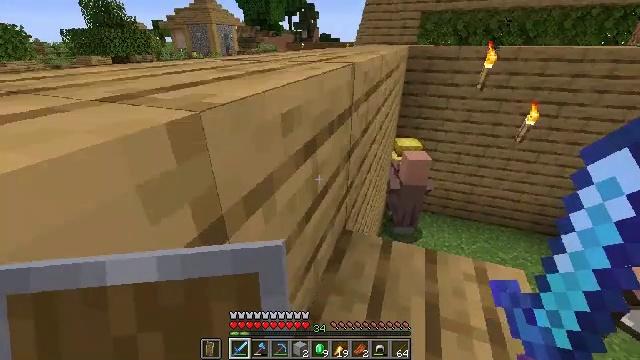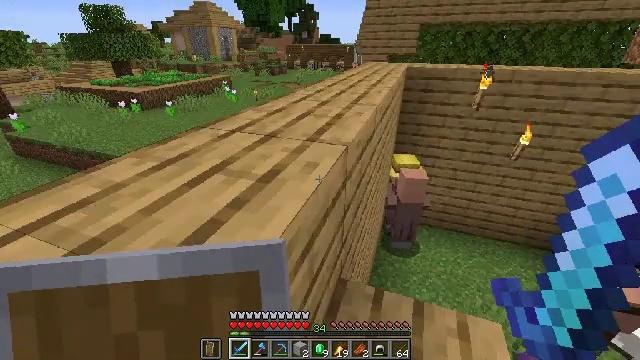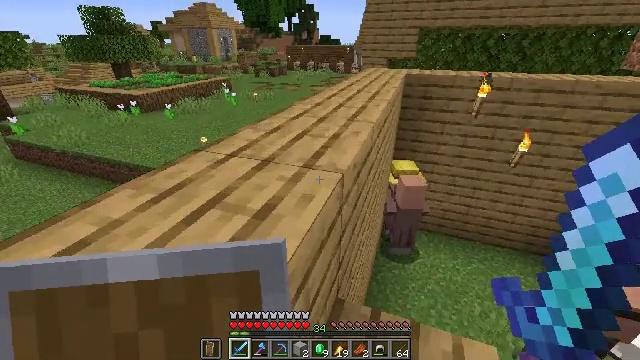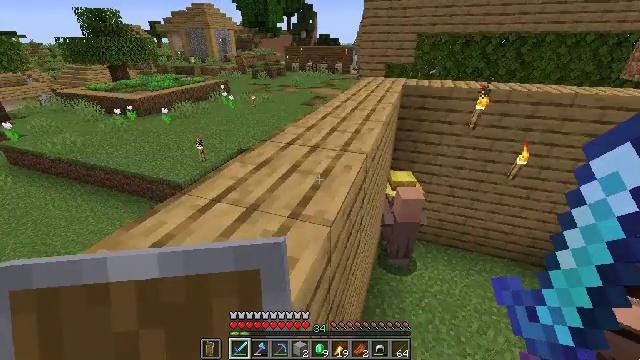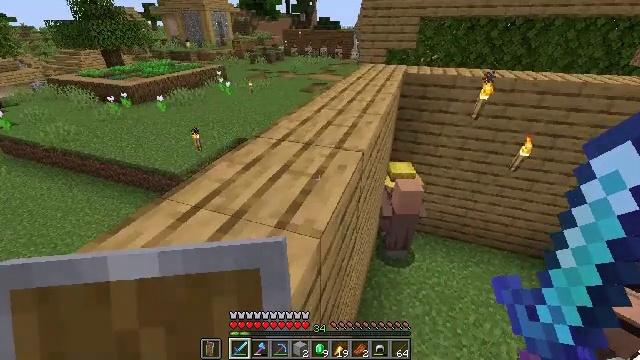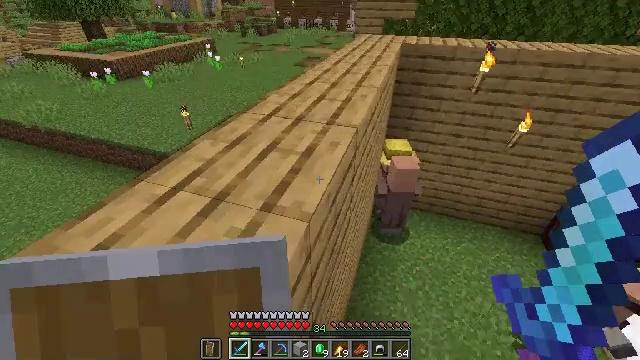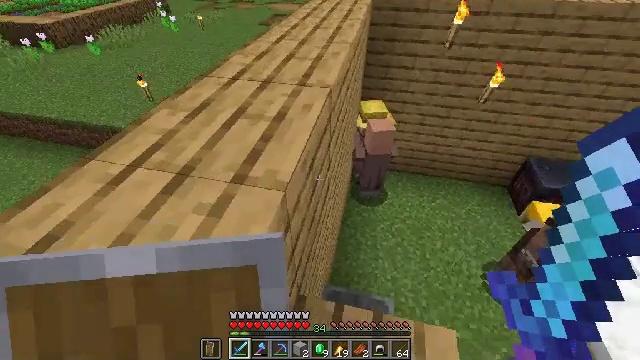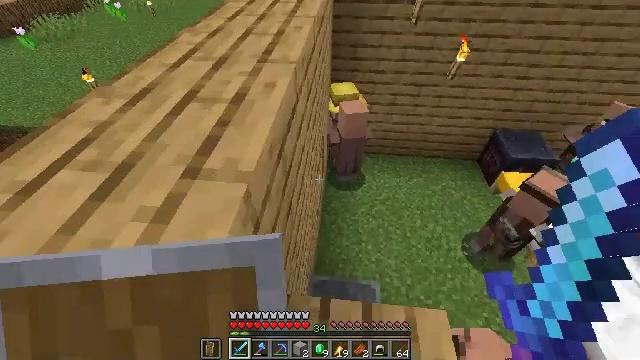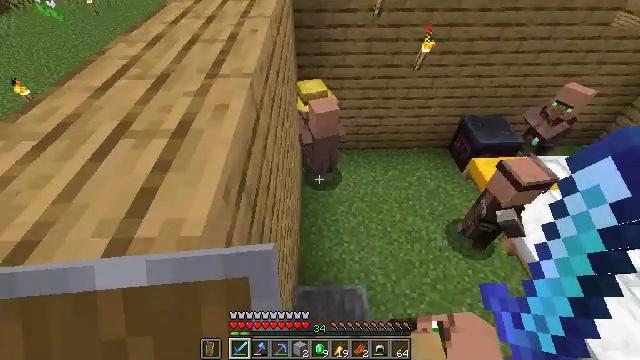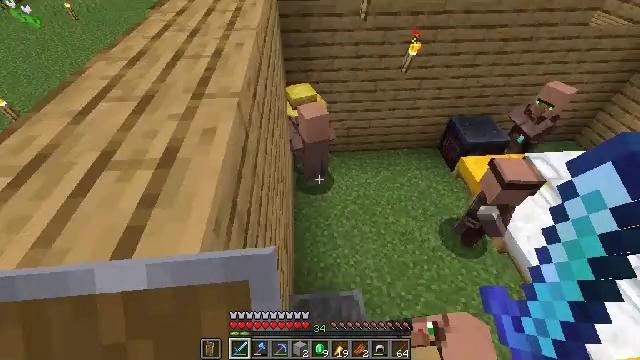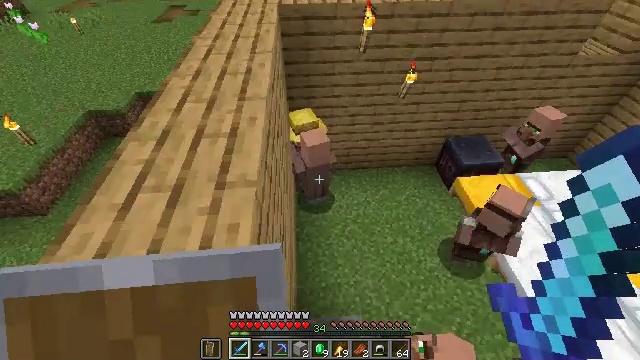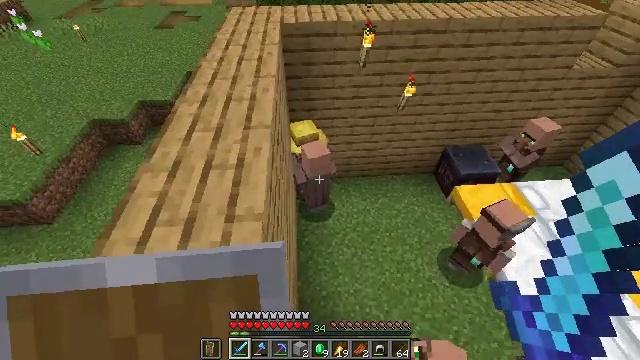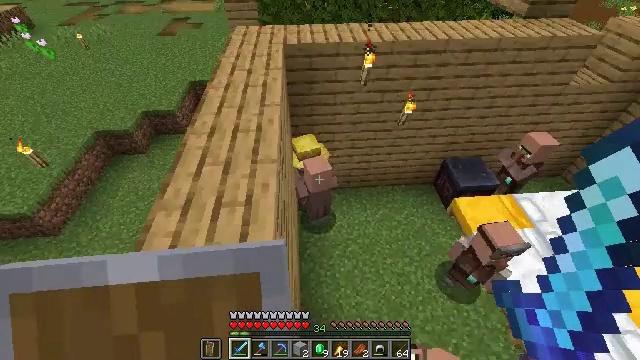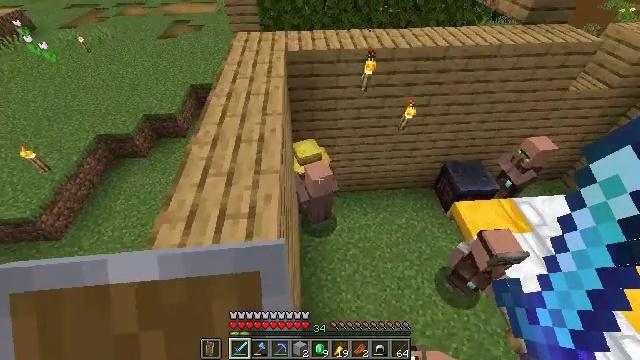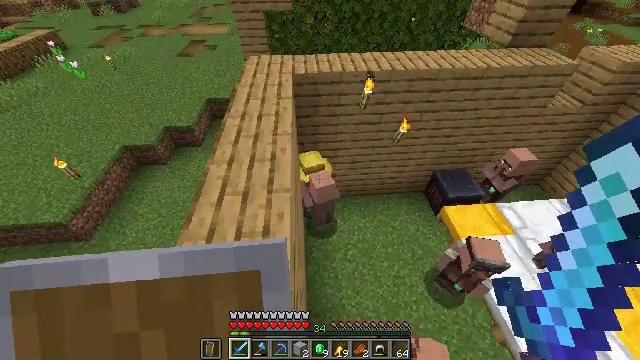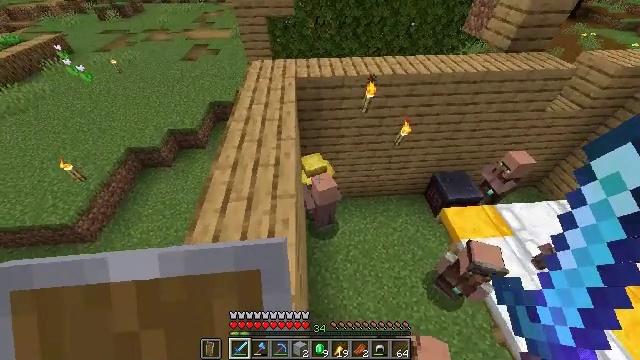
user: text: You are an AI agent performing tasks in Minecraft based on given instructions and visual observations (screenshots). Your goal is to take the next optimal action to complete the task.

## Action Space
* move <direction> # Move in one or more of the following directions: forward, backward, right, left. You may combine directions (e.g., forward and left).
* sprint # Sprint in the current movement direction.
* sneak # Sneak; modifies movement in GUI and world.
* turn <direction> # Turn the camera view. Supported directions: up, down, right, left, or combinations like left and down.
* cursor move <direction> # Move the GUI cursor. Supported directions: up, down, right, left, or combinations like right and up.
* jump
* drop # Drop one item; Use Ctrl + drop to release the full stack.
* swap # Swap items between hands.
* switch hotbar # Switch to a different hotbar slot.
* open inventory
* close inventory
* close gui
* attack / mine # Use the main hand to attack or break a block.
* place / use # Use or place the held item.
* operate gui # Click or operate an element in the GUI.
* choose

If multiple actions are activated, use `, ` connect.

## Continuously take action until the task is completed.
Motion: motion action
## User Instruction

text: Remove a shield from the inventory.
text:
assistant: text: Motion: move forward, sprint, jump
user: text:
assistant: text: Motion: move forward, sprint, jump
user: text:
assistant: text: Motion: move forward, sprint, jump
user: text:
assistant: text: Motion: move forward and move left, sprint, turn down, jump
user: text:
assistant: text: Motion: move forward and move left, sprint, turn right and down, jump
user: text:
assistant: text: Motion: move forward and move left, sprint, turn right and down, jump
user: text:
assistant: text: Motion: move forward and move left, sprint, turn right and down, jump
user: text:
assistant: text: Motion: move forward and move left, sprint, turn right and down, jump
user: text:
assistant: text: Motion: move forward and move left, sprint, turn right, jump
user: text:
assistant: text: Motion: move forward and move left, sprint, jump
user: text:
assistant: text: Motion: move forward and move left, sprint, jump
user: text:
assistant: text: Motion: move forward and move left, sprint, jump
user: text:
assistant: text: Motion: move forward and move left, sprint, jump
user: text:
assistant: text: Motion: move forward and move left, sprint, jump
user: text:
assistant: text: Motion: move forward and move left, sprint
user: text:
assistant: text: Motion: move forward and move left, sprint
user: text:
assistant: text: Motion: move forward and move left, sprint, turn left and up
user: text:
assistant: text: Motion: move forward and move left, sprint, turn left and up
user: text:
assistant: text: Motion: move forward, sprint
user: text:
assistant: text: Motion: move forward, sprint
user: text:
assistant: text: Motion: move forward, sprint, turn right
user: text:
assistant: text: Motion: move forward, sprint, turn right and up
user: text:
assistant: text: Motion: move forward, sprint, turn up
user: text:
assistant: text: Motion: move forward and move left, sprint
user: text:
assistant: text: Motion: move forward and move left, sprint
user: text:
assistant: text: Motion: move forward and move left, sprint, turn right and up
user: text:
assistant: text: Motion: move forward and move left, sprint, turn right and up
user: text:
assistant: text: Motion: move forward, sprint, turn right
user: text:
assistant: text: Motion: move forward, sprint, turn right
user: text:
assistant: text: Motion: move forward, sprint, turn right